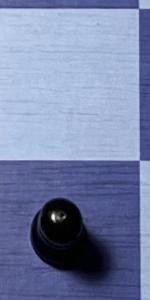
Label: Pawn_Black